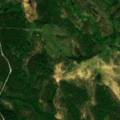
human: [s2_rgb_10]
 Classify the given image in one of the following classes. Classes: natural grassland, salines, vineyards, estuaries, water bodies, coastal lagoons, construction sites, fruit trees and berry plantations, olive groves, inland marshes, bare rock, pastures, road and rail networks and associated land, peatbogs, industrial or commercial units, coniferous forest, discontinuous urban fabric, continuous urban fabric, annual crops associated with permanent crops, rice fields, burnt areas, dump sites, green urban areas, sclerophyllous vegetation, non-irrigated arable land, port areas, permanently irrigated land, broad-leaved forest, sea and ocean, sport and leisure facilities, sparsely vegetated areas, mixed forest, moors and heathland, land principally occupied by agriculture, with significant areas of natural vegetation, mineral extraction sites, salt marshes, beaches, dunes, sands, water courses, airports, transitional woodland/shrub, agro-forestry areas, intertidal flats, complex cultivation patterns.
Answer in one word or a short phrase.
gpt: coniferous forest, mixed forest, transitional woodland/shrub